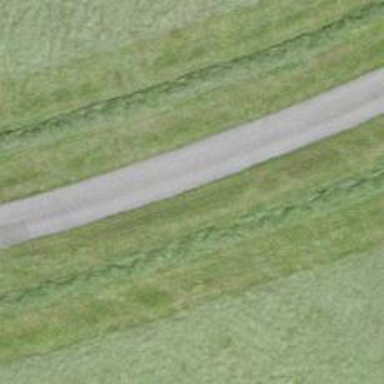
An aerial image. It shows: Paved track.